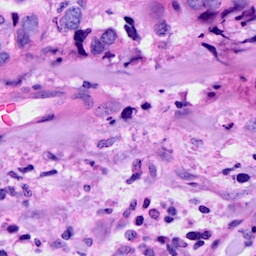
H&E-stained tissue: Breast